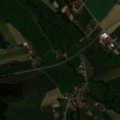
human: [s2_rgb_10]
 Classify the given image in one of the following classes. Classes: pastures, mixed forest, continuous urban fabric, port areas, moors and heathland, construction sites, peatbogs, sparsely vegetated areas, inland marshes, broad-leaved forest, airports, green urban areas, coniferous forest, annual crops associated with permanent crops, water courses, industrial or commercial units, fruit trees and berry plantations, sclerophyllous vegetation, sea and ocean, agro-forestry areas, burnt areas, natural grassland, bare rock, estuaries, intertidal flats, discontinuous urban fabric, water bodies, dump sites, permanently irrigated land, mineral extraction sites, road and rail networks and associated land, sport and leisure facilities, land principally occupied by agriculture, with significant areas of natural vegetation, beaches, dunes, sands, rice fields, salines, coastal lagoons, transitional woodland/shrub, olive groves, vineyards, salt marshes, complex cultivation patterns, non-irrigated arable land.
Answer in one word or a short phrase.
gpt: discontinuous urban fabric, non-irrigated arable land, pastures, land principally occupied by agriculture, with significant areas of natural vegetation, coniferous forest